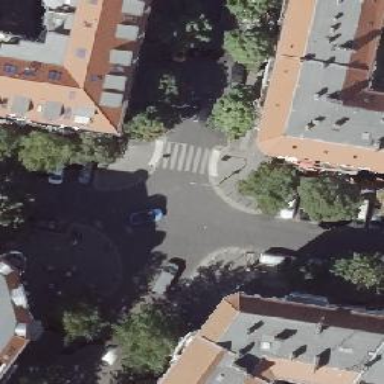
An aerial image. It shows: Unmarked crossing with kerb extensions on both sides of the road.